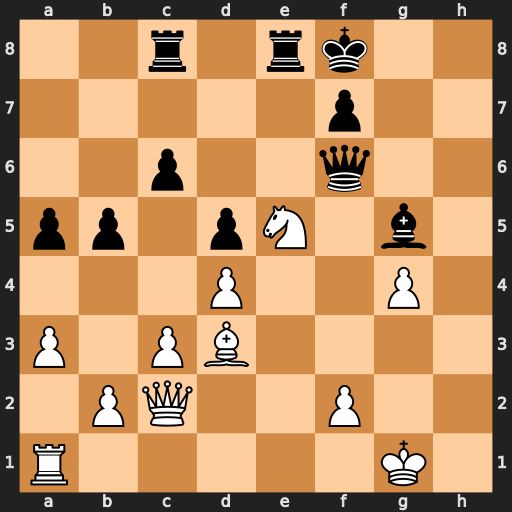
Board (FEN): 2r1rk2/5p2/2p2q2/pp1pN1b1/3P2P1/P1PB4/1PQ2P2/R5K1
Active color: w
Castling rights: -
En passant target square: -
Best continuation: Nd7+ Kg7 Nxf6